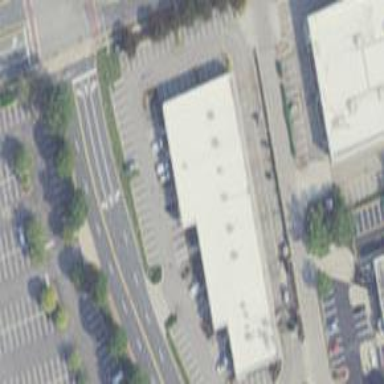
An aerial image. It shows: Commercial building.